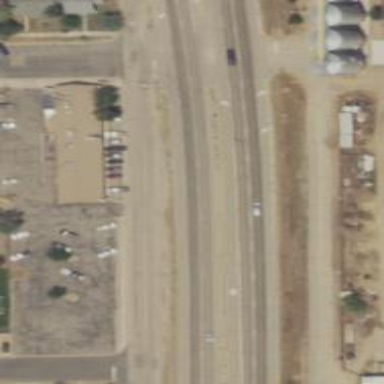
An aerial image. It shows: Asphalt highway with grade1 tracktype. It is expressway.